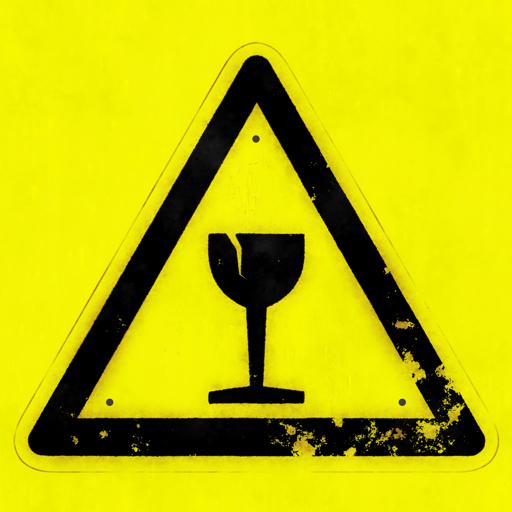
Tags: black danger glass sign warning yellow